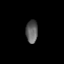
Tissue: prostate
Cell type: Fibroblasts
Senescence score: 0.7092
Nuclear area (px): 263
Mean DAPI intensity: 94.878